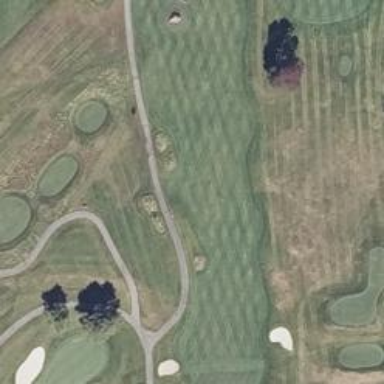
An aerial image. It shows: Golf fairway surrounded by grass.